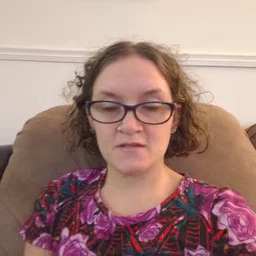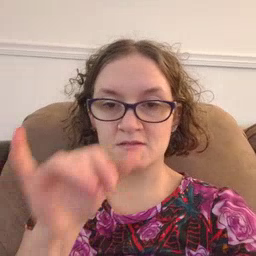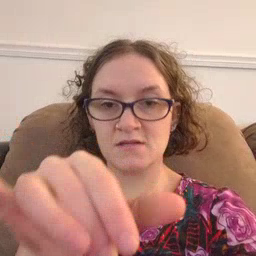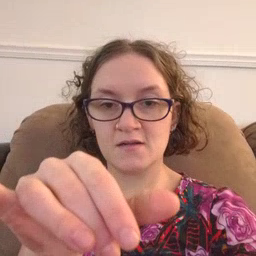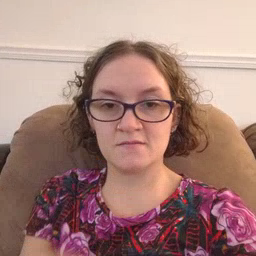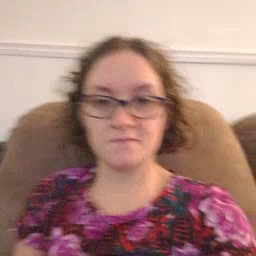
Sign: stay